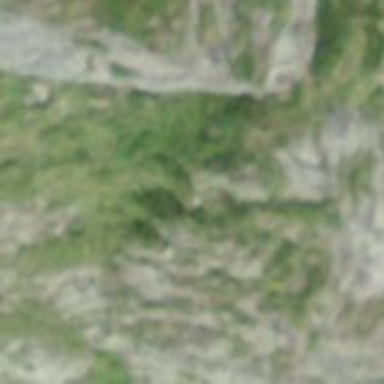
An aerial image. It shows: Natural cliff.